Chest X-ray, PA view. Patient: 59 years old, sex F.
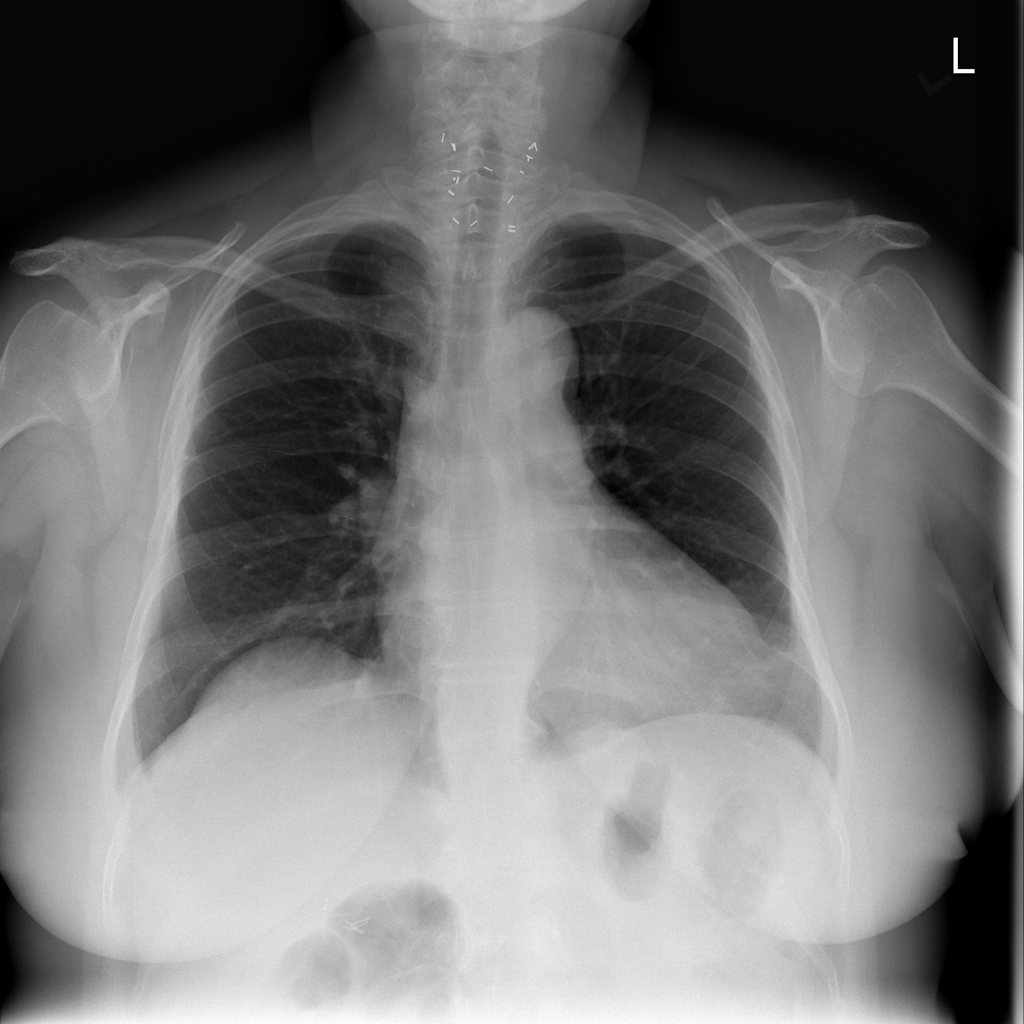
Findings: No Finding